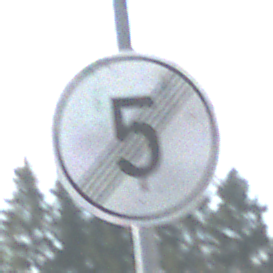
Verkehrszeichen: EndeGeschwindigkeit5
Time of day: Midday
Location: Outdoor (Suburban)
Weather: PartlyCloudy
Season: NotSpecified
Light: Natural